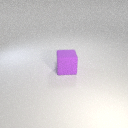
large purple rubber cube